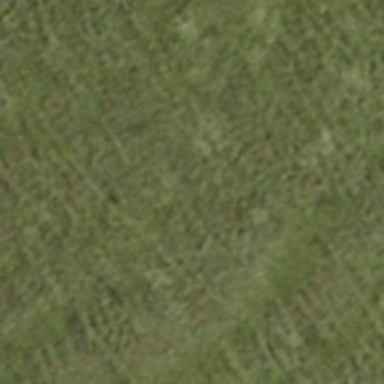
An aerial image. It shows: Path covered with grass.